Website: macys
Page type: cart
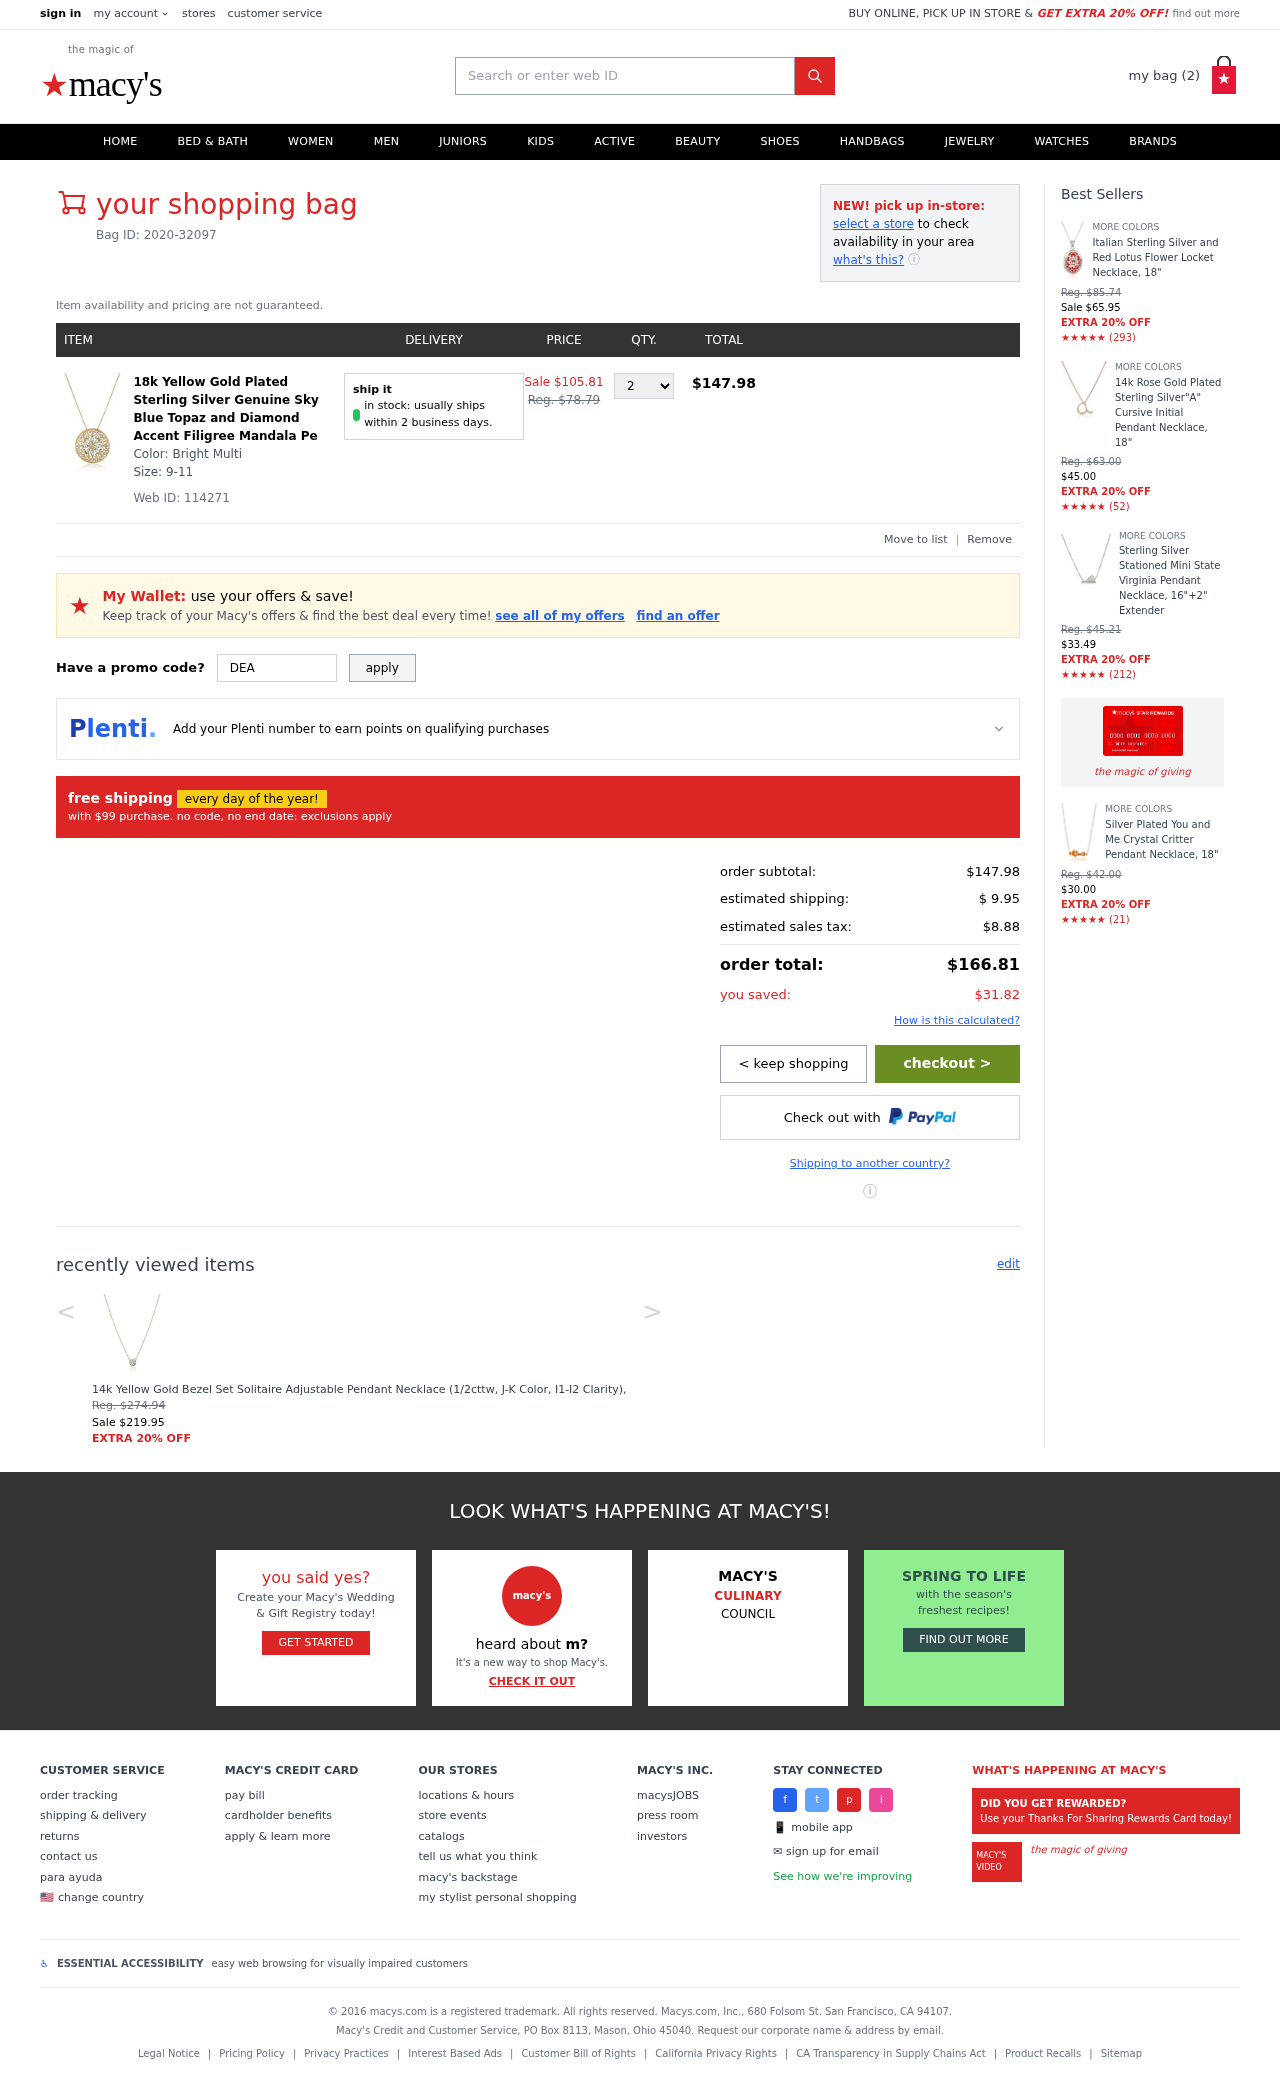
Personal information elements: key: PII_PROMO_CODE
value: DEAL6632
Product elements: key: PRODUCT1_NAME
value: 18k Yellow Gold Plated Sterling Silver Genuine Sky Blue Topaz and Diamond Accent Filigree Mandala Pe
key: PRODUCT1_PRICE
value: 73.99
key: PRODUCT1_QUANTITY
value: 2
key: PRODUCT2_NAME
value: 14k Yellow Gold Bezel Set Solitaire Adjustable Pendant Necklace (1/2cttw, J-K Color, I1-I2 Clarity),
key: PRODUCT2_PRICE
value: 219.95
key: PRODUCT3_NAME
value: Italian Sterling Silver and Red Lotus Flower Locket Necklace, 18"
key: PRODUCT3_NUM_RATINGS
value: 293
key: PRODUCT3_PRICE
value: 65.95
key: PRODUCT4_NAME
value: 14k Rose Gold Plated Sterling Silver"A" Cursive Initial Pendant Necklace, 18"
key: PRODUCT4_NUM_RATINGS
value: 52
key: PRODUCT4_PRICE
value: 45
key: PRODUCT5_NAME
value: Sterling Silver Stationed Mini State Virginia Pendant Necklace, 16"+2" Extender
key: PRODUCT5_NUM_RATINGS
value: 212
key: PRODUCT5_PRICE
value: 33.49
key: PRODUCT6_NAME
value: Silver Plated You and Me Crystal Critter Pendant Necklace, 18"
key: PRODUCT6_NUM_RATINGS
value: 21
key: PRODUCT6_PRICE
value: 30
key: PRODUCT1_ORIGINAL_PRICE
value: Sale $105.81
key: PRODUCT1_TOTAL
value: $147.98
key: PRODUCT2_ORIGINAL_PRICE
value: Reg. $274.94
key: PRODUCT3_ORIGINAL_PRICE
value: Reg. $85.74
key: PRODUCT3_RATING
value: ★★★★★
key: PRODUCT4_ORIGINAL_PRICE
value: Reg. $63.00
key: PRODUCT4_RATING
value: ★★★★★
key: PRODUCT5_ORIGINAL_PRICE
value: Reg. $45.21
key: PRODUCT5_RATING
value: ★★★★★
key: PRODUCT6_ORIGINAL_PRICE
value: Reg. $42.00
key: PRODUCT6_RATING
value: ★★★★★
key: PRODUCT_WEB_ID
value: Web ID: 114271
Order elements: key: ORDER_NUM_ITEMS
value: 2
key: ORDER_BAG_ID
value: Bag ID: 2020-32097
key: ORDER_SUBTOTAL
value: $147.98
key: ORDER_SHIPPING_COST
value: $ 9.95
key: ORDER_TAX
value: $8.88
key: ORDER_TOTAL
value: $166.81
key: ORDER_SAVINGS
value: $31.82
Search elements: key: HEADER_SEARCH
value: Search or enter web ID